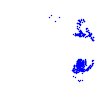
Particle: electron